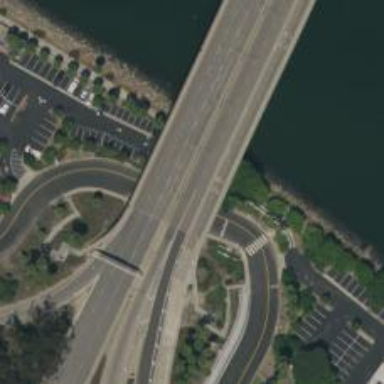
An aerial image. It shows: Trunk link highway passing over bridge.